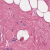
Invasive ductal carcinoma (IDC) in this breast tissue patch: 0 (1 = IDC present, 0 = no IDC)